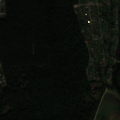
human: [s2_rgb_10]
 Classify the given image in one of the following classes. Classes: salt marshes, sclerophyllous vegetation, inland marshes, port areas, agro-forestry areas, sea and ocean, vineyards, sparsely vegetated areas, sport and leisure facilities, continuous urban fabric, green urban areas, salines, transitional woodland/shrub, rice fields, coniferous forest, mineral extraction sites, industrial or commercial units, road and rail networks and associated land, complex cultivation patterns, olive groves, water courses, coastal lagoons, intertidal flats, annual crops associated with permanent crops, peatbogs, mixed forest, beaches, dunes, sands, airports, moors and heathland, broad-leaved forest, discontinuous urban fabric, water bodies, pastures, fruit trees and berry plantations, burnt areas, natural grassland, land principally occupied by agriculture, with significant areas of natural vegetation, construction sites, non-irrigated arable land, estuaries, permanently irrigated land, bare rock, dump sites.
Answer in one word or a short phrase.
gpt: discontinuous urban fabric, non-irrigated arable land, pastures, complex cultivation patterns, land principally occupied by agriculture, with significant areas of natural vegetation, broad-leaved forest, coniferous forest